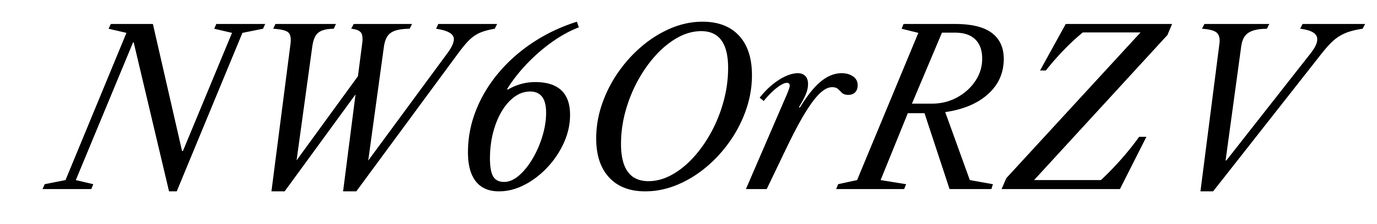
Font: LibreCaslonText-Italic_Italic